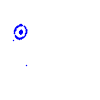
Particle: electron